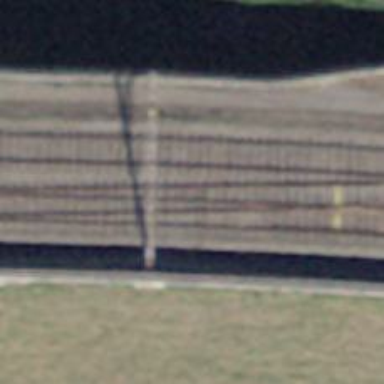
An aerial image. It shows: Siding railway track with electrified contact line.